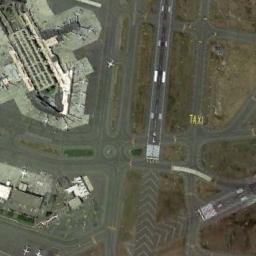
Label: airport